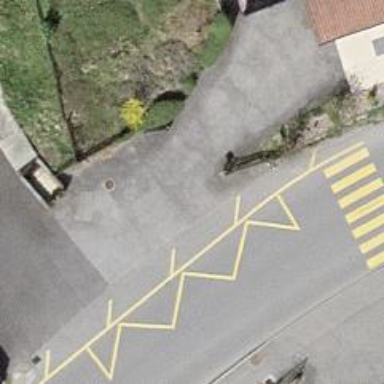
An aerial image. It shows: Bus stop with platform for public transport.